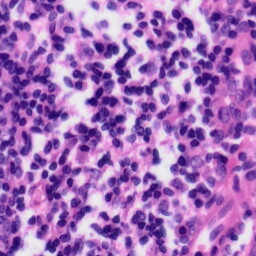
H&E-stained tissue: Tonsil